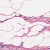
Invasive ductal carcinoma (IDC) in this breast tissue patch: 1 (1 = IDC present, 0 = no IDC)